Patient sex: M
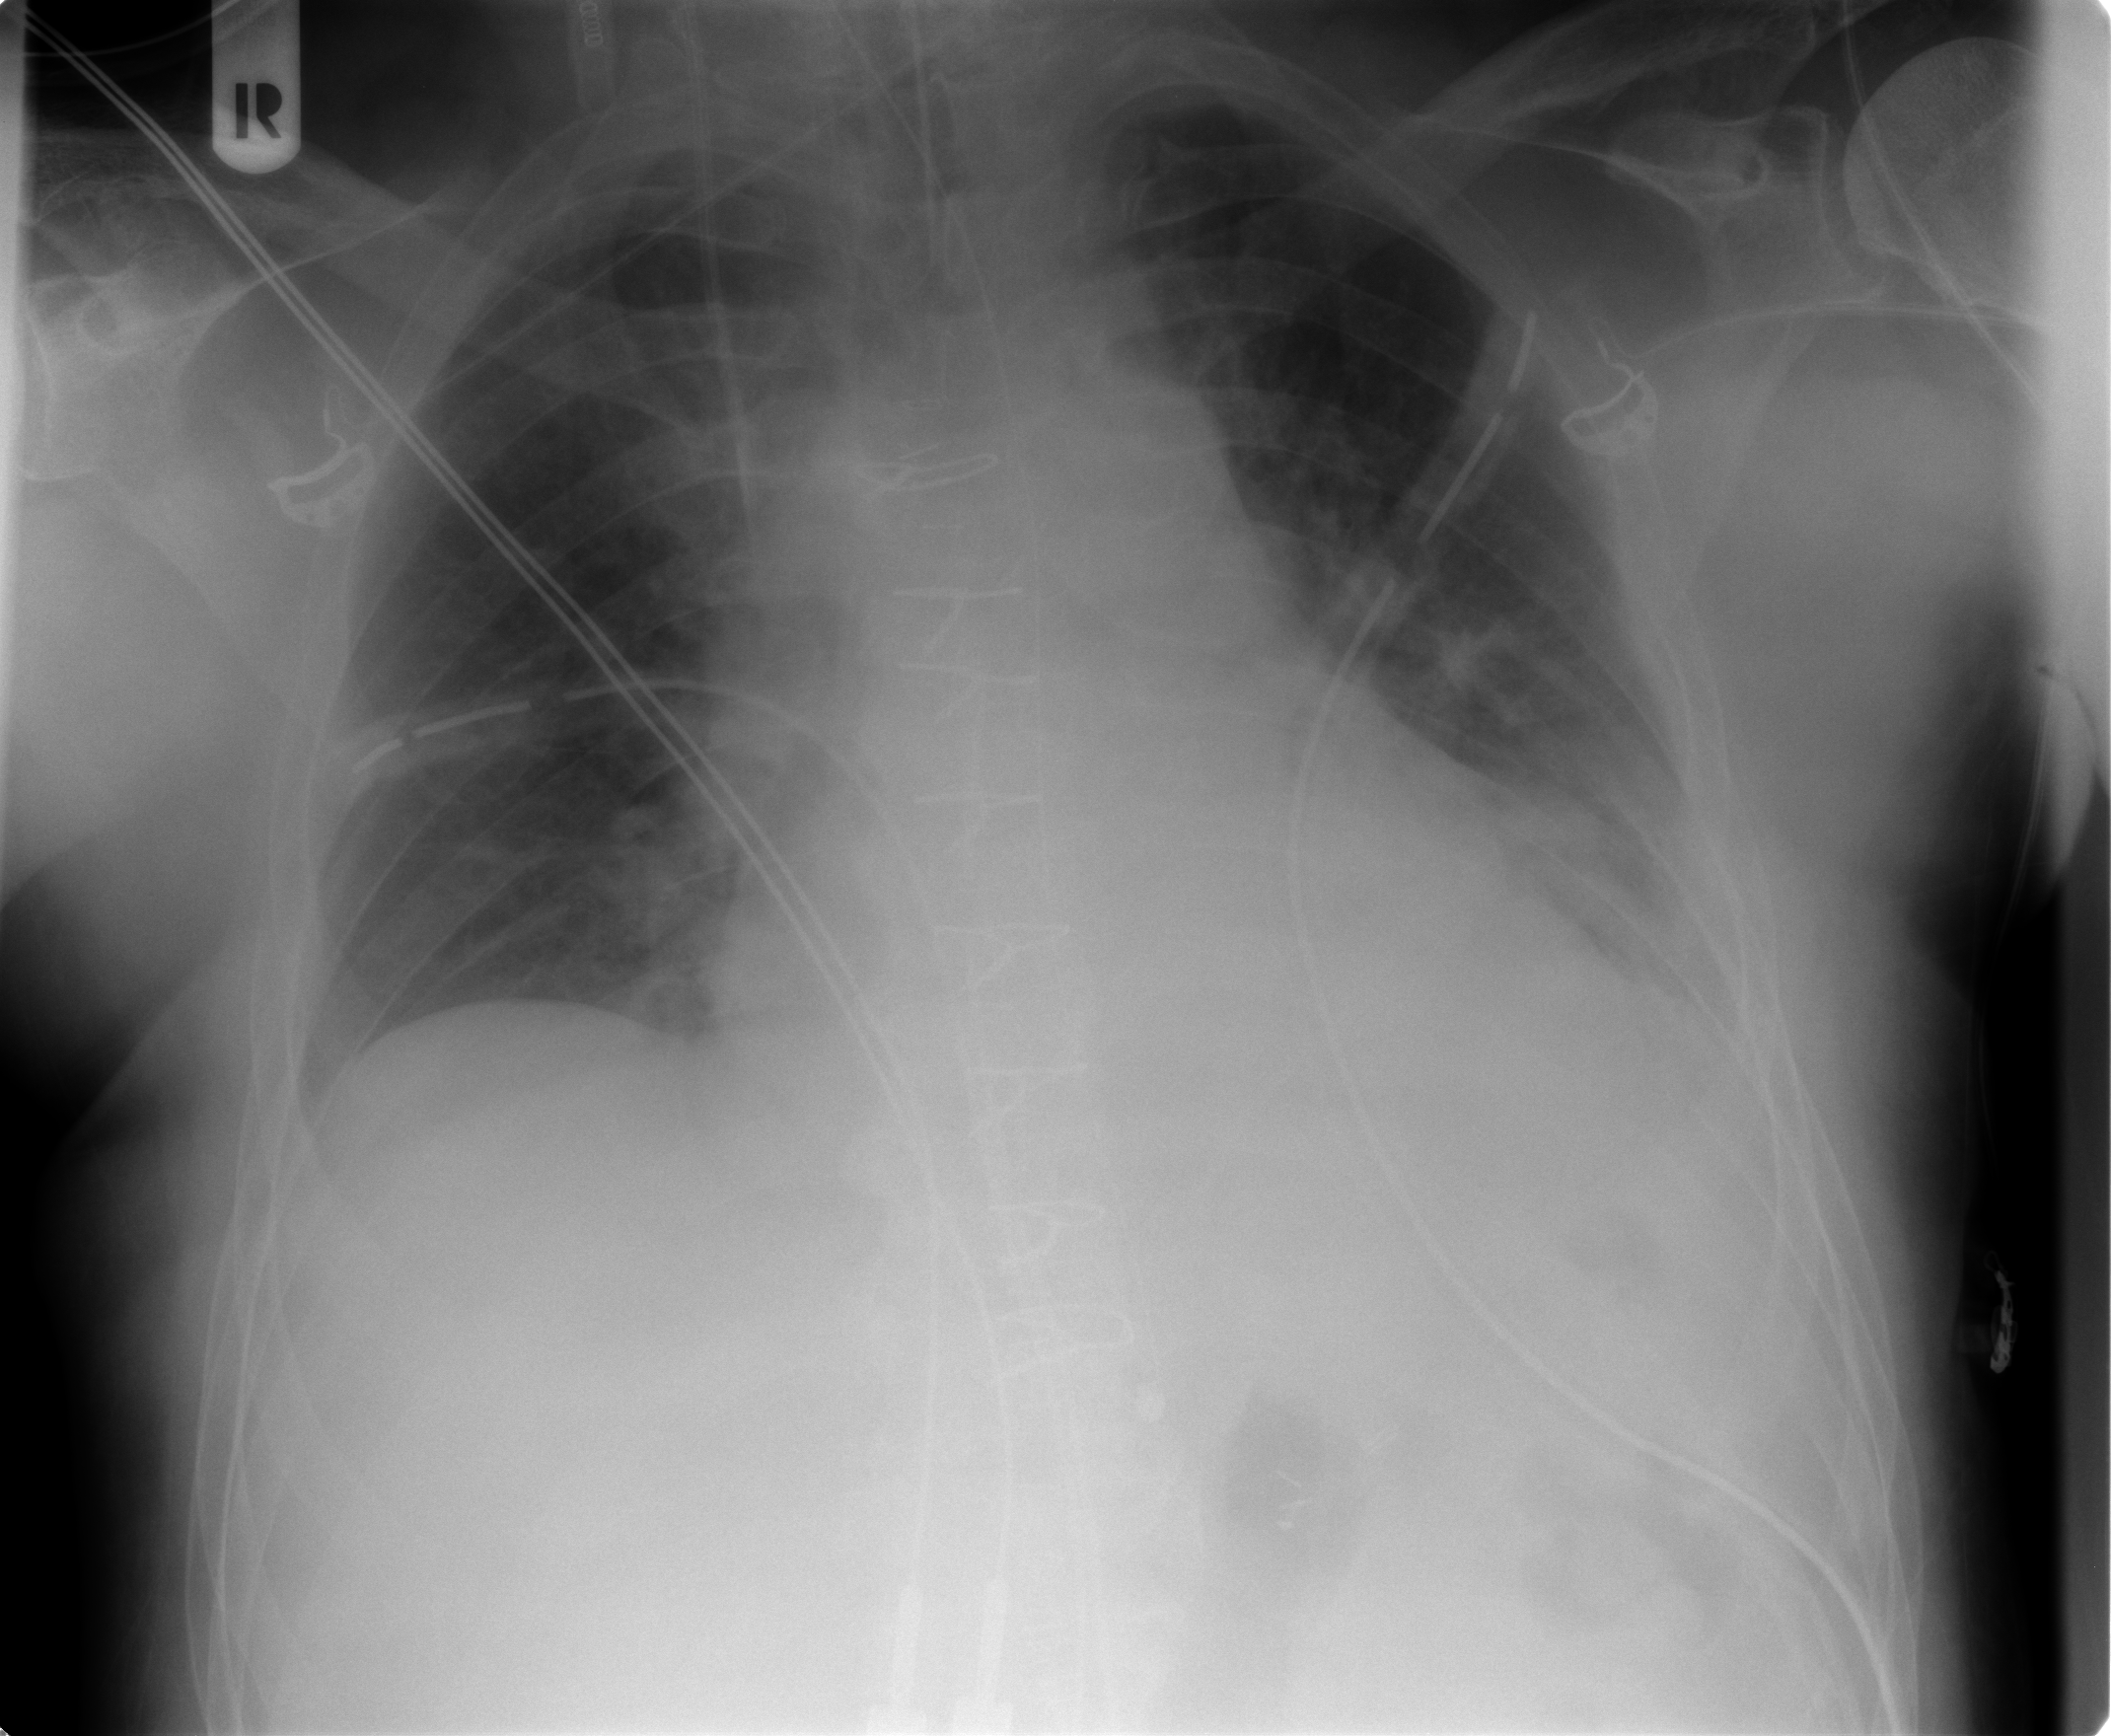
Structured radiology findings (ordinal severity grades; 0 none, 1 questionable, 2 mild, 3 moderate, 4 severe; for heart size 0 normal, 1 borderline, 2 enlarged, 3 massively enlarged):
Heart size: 0
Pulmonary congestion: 1
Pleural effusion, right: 0
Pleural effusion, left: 1
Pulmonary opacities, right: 0
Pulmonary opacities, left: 1
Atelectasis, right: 2
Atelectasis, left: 2